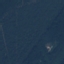
Land use / land cover: Forest